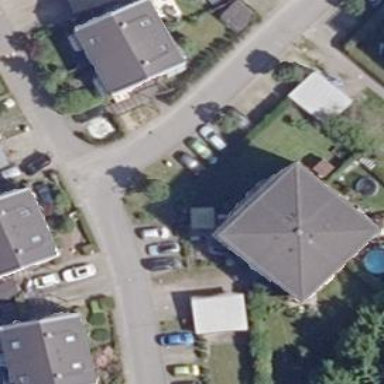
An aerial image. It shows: Residential building with pyramidal roof shape.